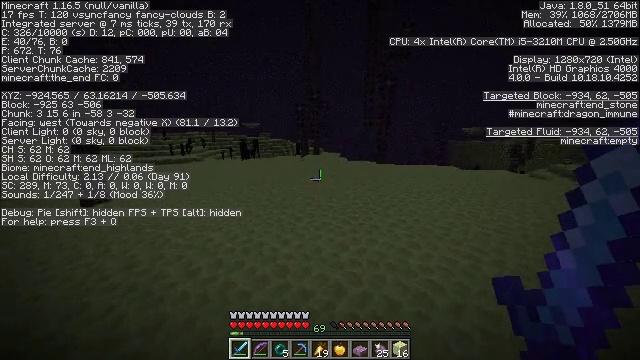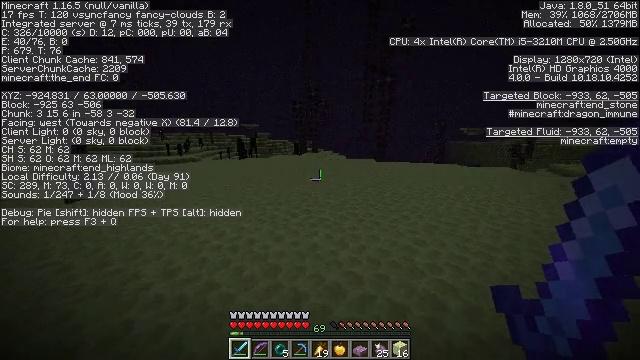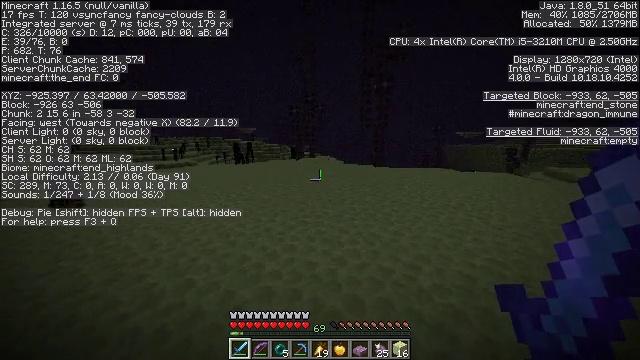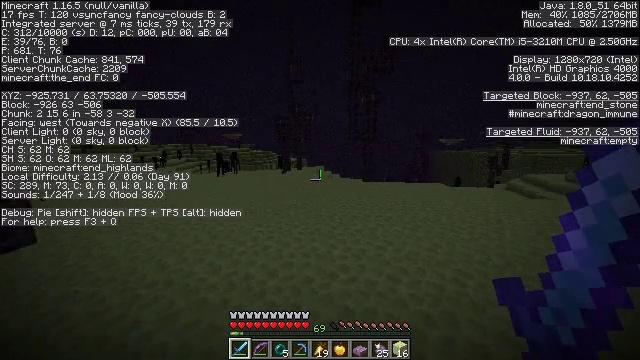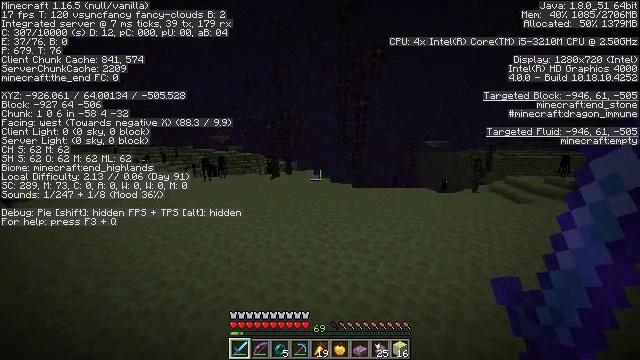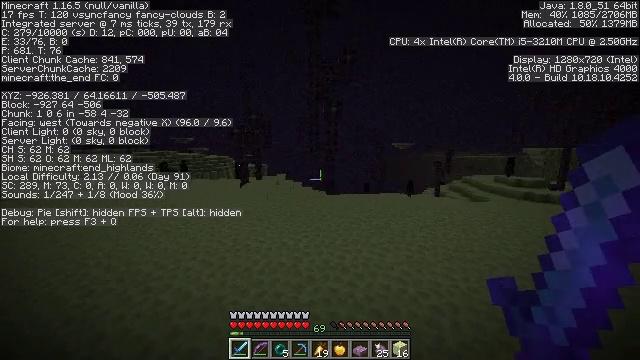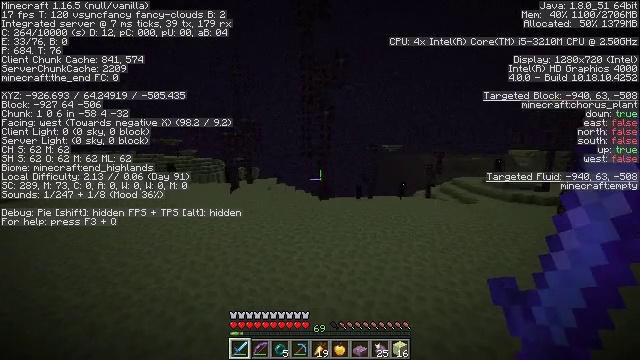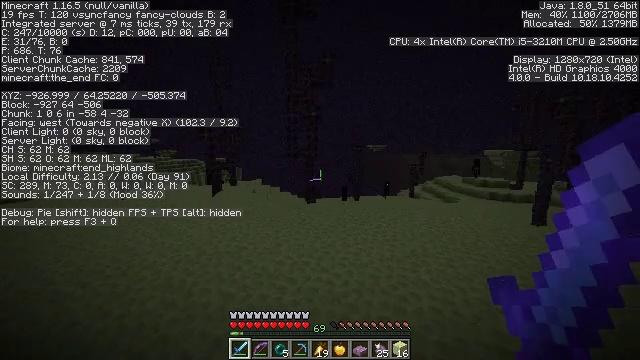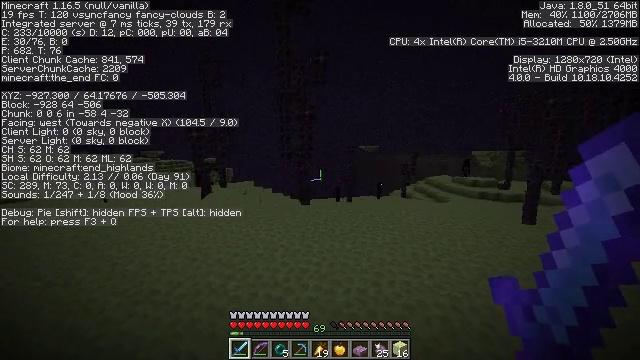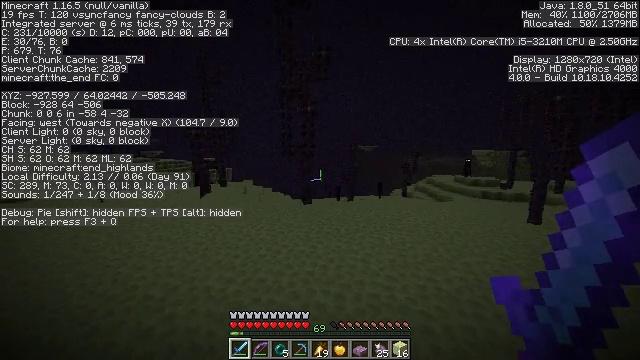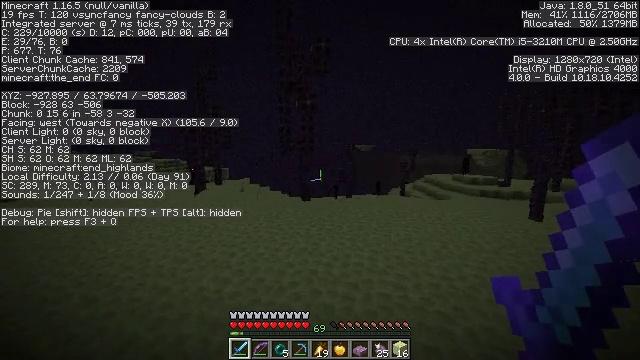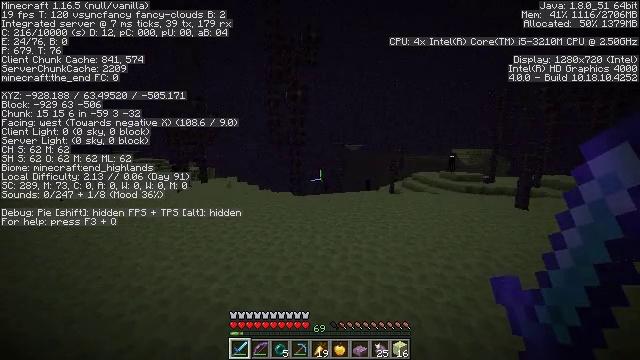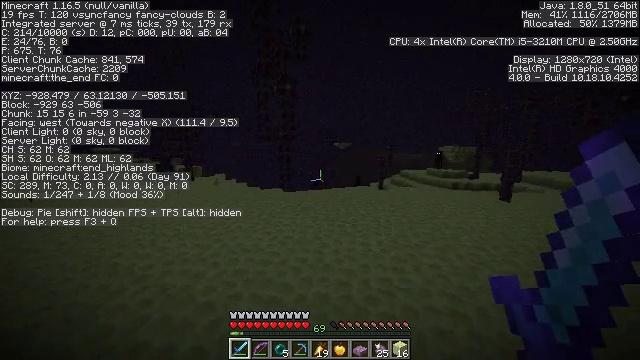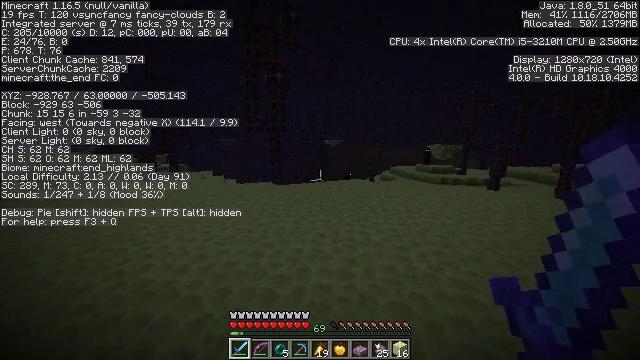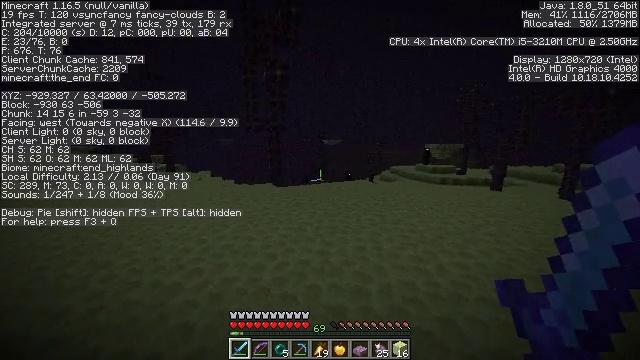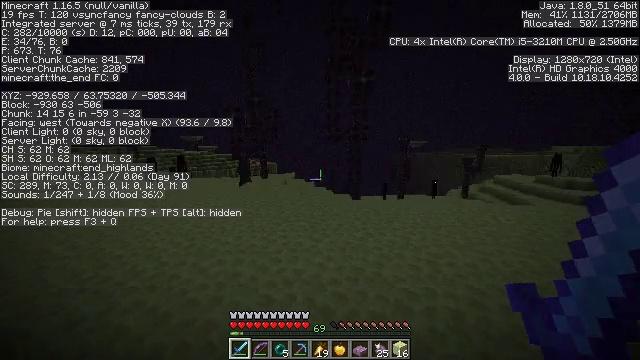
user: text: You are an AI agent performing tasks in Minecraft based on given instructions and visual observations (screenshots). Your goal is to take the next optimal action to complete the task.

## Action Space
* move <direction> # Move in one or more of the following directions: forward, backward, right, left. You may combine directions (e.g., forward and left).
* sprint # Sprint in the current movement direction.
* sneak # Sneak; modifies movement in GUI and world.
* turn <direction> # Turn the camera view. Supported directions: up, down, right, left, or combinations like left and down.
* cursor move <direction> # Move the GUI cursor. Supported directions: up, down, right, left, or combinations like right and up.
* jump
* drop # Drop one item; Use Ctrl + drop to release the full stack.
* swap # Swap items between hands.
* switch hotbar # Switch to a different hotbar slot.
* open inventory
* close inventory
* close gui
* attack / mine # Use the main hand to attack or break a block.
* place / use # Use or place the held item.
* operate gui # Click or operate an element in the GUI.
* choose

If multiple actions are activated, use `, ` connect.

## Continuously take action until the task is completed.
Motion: motion action
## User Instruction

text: Collect end stone for your base.
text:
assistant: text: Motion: move forward, sprint, jump
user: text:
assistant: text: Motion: move forward, sprint, jump
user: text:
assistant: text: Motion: move forward, sprint, turn right and up, jump
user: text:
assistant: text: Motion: move forward, sprint, turn right, jump
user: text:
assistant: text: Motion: move forward and move left, sprint, turn right, jump
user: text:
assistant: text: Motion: move forward and move left, sprint, turn right, jump
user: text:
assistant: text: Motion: move forward and move left, sprint, turn right, jump
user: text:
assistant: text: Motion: move forward and move left, sprint, turn right, jump
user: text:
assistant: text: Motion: move forward, sprint, jump
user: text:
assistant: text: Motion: move forward, sprint, jump
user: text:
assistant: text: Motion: move forward, sprint, turn right, jump
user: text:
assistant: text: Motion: move forward, sprint, turn right, jump
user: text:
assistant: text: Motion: move forward, sprint, turn right, jump
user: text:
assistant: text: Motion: move forward, sprint, jump
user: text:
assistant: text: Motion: move forward, sprint, turn left, jump
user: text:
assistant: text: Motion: move forward, sprint, turn left, jump
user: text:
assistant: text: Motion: move forward, sprint, turn left, jump
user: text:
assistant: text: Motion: move forward and move left, sprint, turn left, jump
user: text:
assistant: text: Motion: move forward and move left, sprint, jump
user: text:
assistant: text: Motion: move forward and move left, sprint, jump
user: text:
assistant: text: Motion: move forward and move left, sprint, jump
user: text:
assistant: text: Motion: move forward and move left, sprint, jump
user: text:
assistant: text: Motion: move forward and move left, sprint, jump
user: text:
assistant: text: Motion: move forward and move left, sprint, turn left, jump
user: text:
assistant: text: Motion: move forward, sprint, turn left and up, jump
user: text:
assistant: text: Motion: move forward, sprint, turn left, jump
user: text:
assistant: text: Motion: move forward, sprint, turn left, jump
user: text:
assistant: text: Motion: move forward, sprint, turn left, jump
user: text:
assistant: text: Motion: move forward, sprint, turn left, jump
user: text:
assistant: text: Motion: move forward, sprint, jump